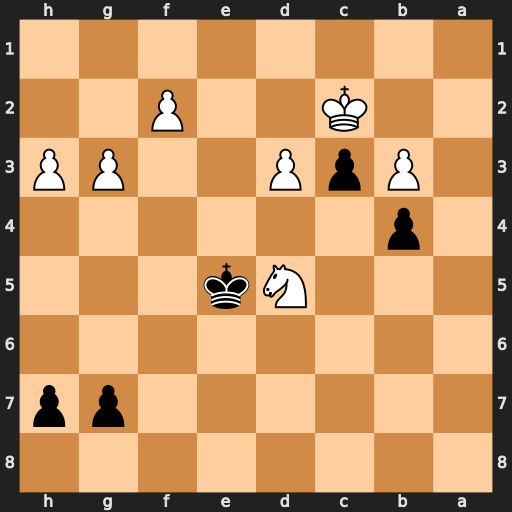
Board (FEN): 8/6pp/8/3Nk3/1p6/1PpP2PP/2K2P2/8
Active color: b
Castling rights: -
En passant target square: -
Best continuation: Kxd5 Kd1 Kd4